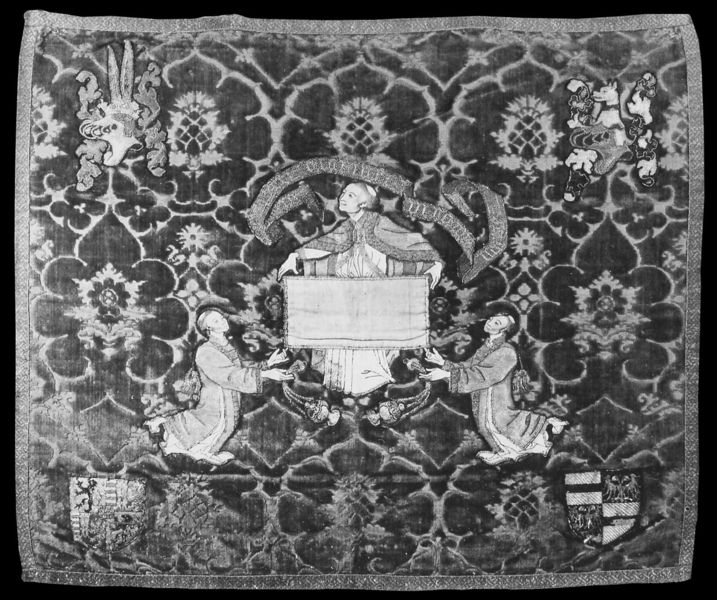
Titel: Reliquientuch IV
Standort: Blankenheim, St. Mariä Himmelfahrt (EU - D - NRW)
Schlagwörter: adler, blumen, männer, hund, tuch, ornament, teppich, decke, engel, schrift, papst, wandteppich, verzierung, knien, wappen, tapisserie, mönche, heilige, anbeten, gewebe, oranament, textil, anbetung, spruch, spruchband, altardecke, pinienzapfen, wandtepich